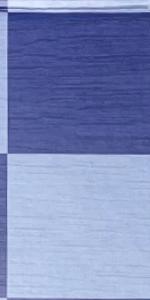
Label: Empty